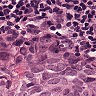
Metastatic tissue present: yes